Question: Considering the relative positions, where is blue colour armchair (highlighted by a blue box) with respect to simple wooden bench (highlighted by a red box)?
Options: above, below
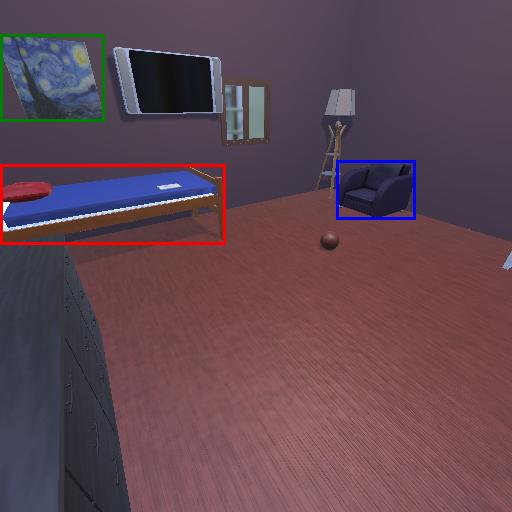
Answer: above